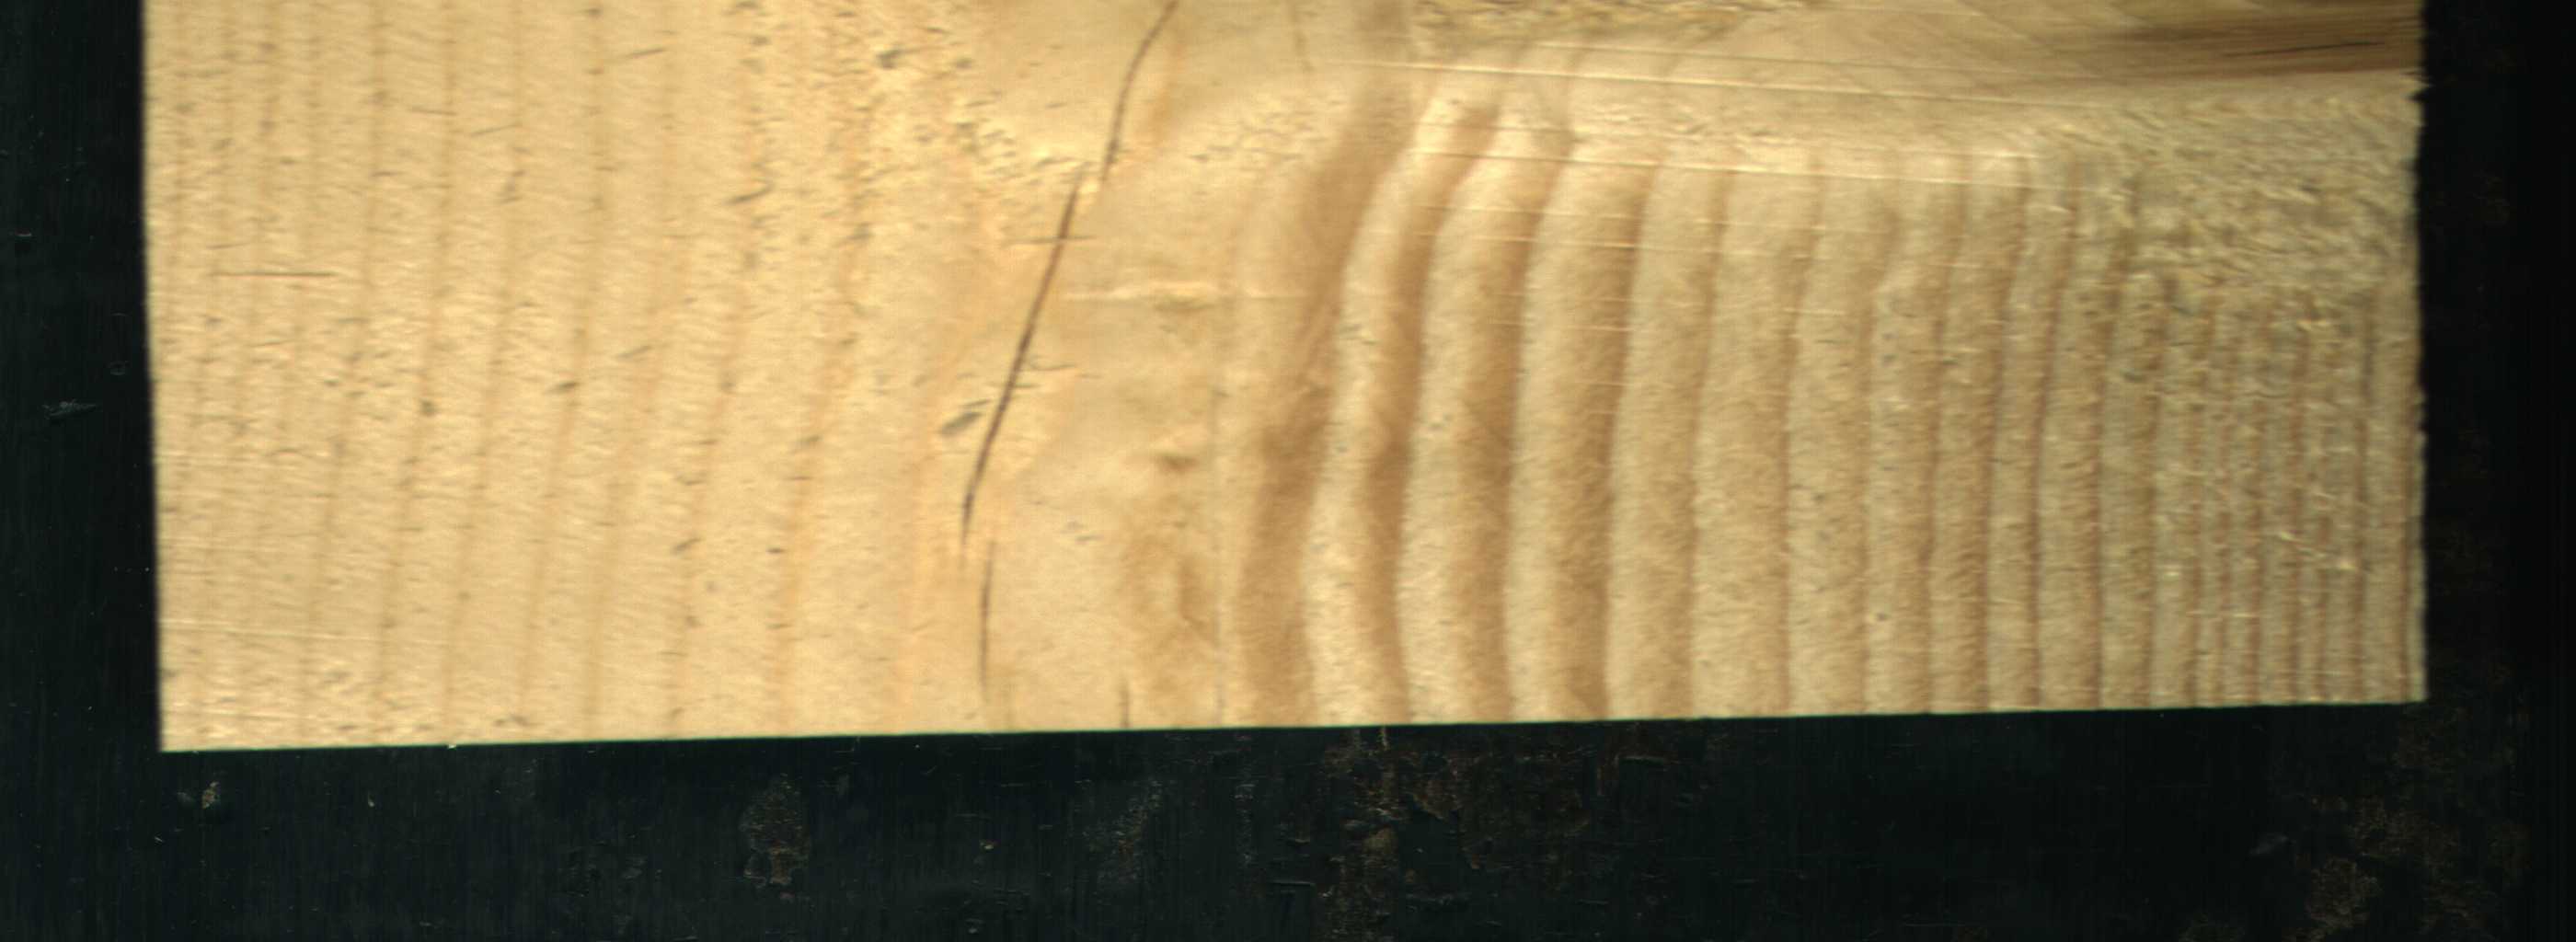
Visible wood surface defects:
Crack
Crack
Live_Knot